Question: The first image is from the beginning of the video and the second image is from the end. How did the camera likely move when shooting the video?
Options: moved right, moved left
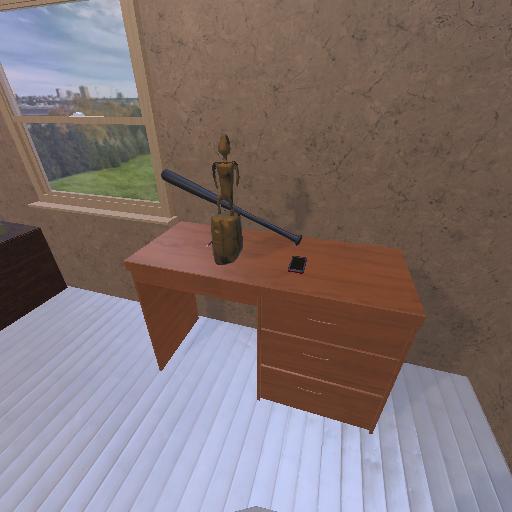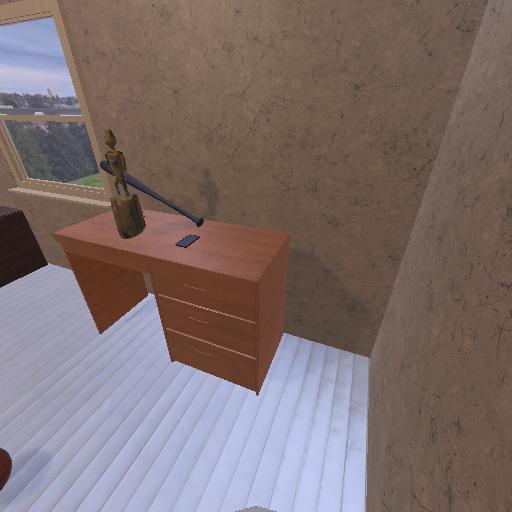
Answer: moved right